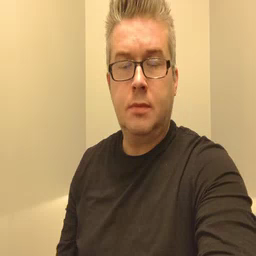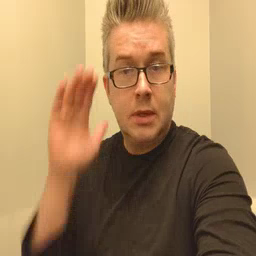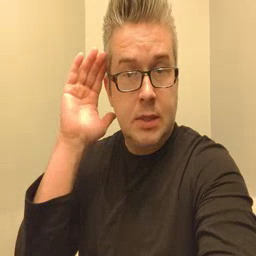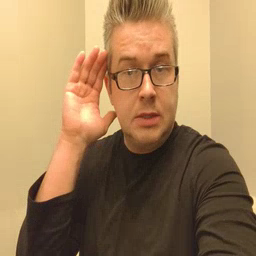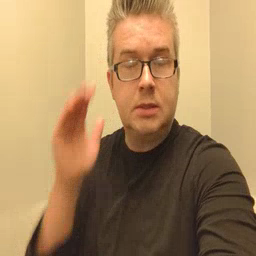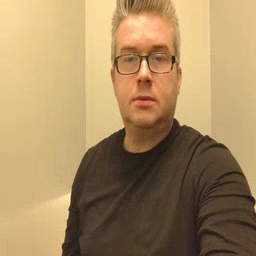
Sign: listen